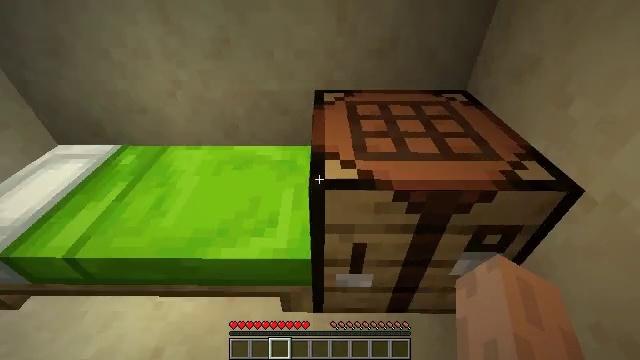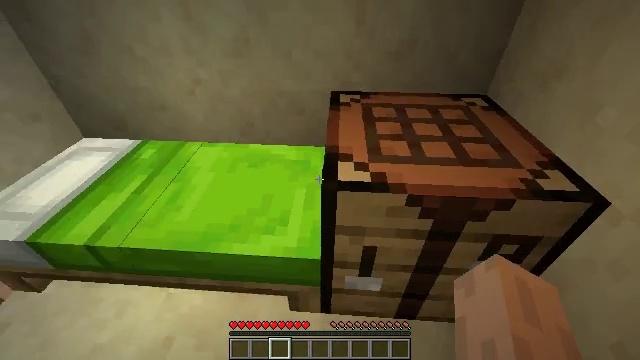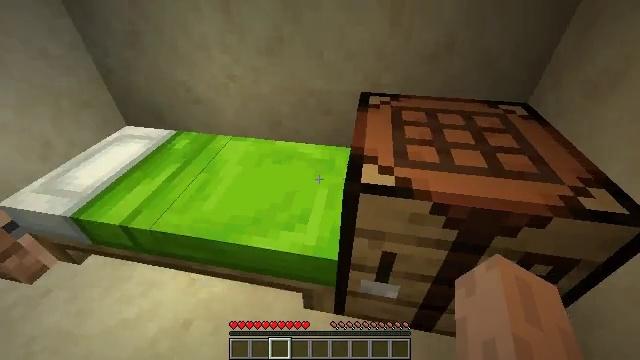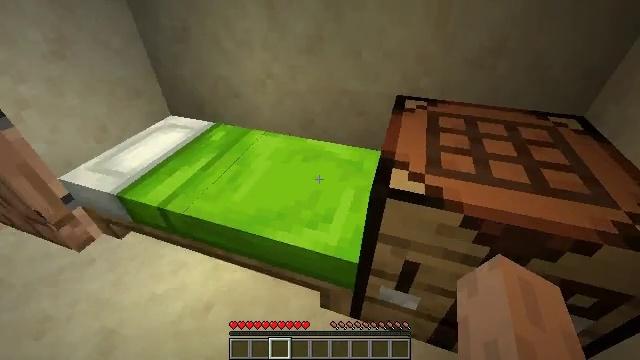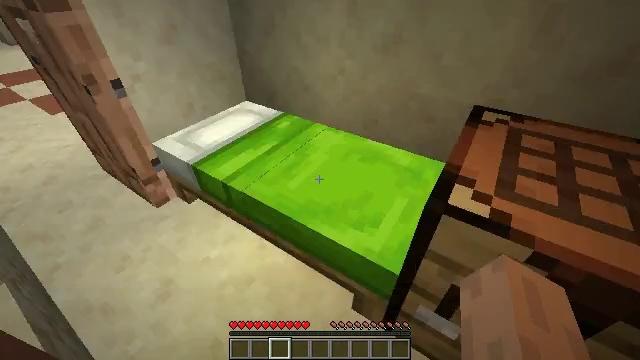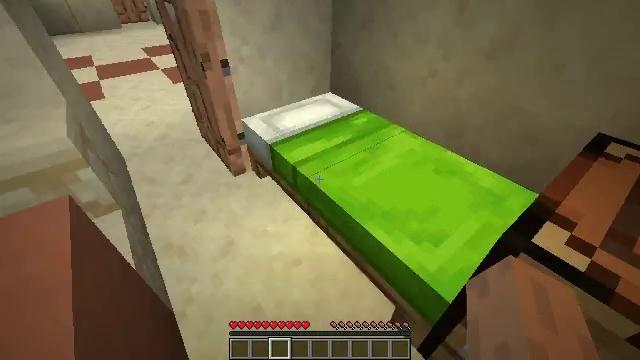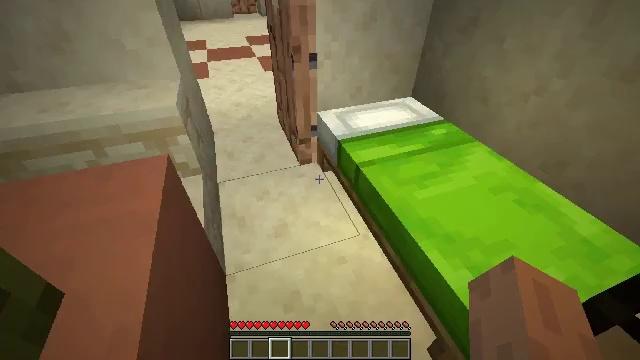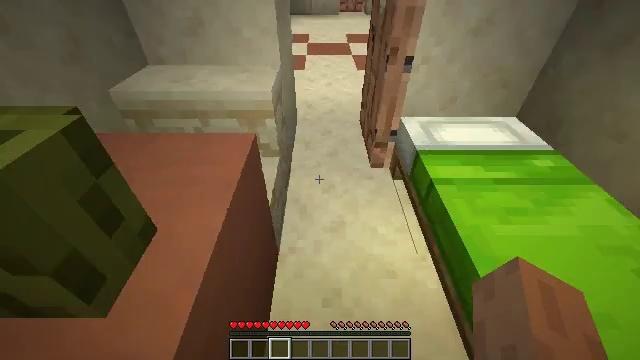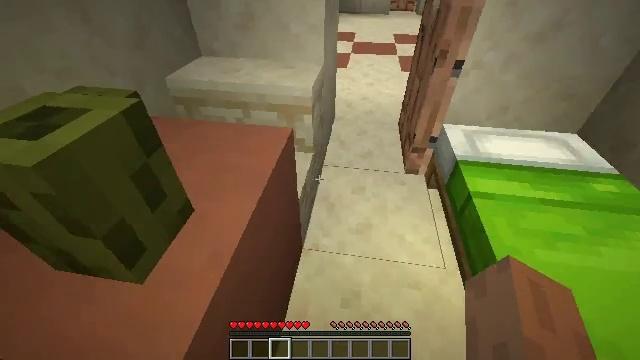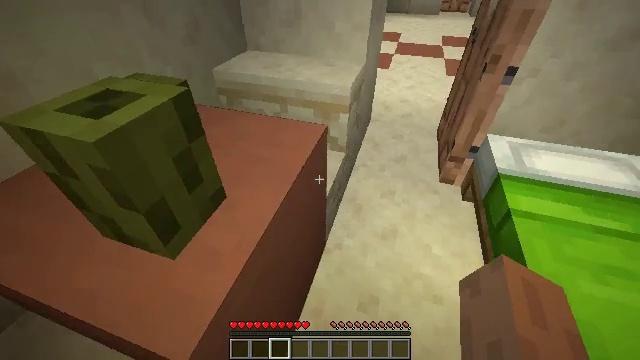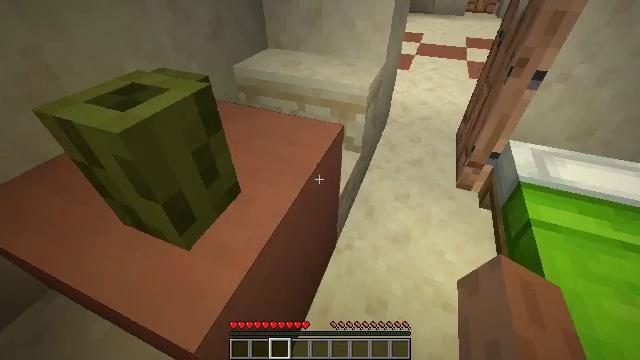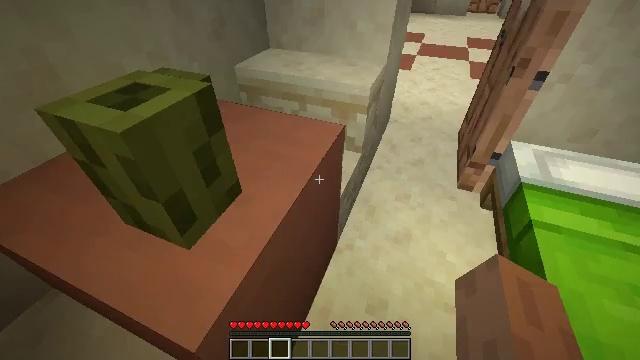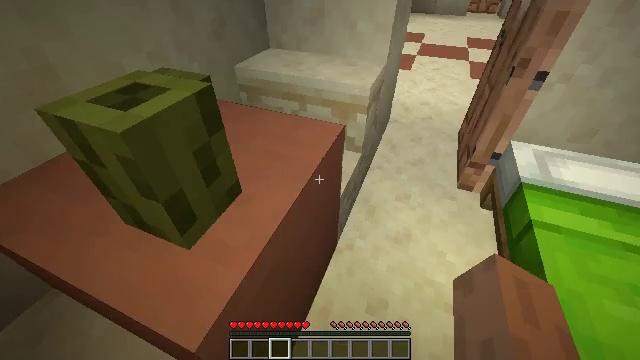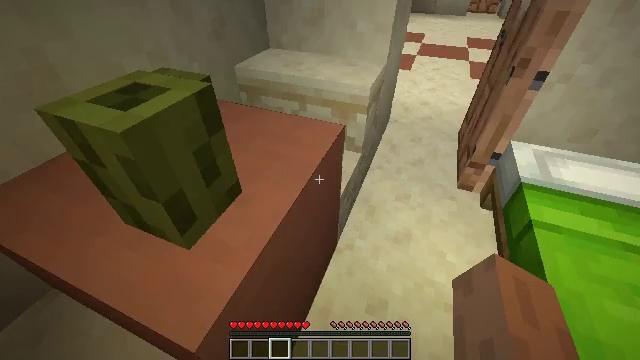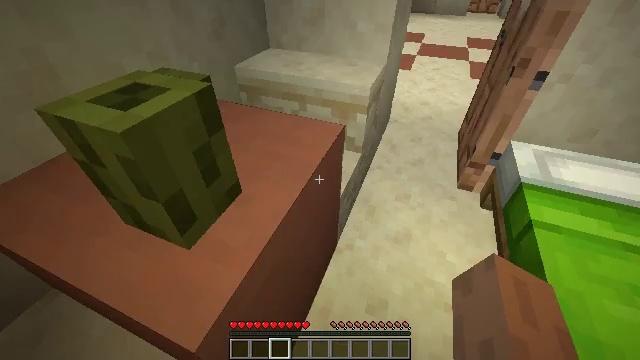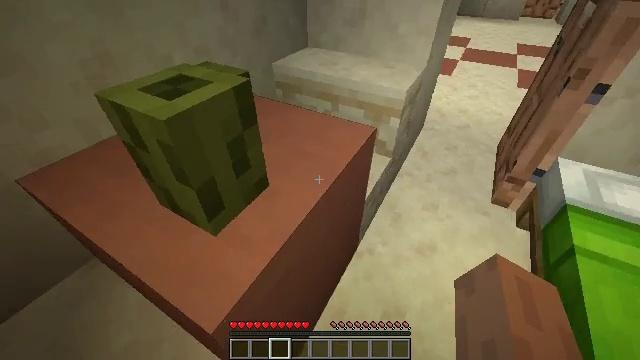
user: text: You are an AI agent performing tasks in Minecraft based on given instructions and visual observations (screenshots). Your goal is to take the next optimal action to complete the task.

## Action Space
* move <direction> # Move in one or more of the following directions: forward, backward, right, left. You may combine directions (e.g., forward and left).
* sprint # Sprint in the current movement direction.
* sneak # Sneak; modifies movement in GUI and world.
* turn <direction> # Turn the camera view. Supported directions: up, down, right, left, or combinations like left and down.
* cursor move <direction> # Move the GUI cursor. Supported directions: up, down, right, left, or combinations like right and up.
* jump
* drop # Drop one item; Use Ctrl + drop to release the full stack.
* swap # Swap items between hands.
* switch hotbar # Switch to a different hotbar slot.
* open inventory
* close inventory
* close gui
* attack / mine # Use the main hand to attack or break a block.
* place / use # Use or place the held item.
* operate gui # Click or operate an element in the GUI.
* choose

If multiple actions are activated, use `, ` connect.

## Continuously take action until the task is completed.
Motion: motion action
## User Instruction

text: Gather sea pickles from coral reefs.
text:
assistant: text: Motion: turn left, attack / mine
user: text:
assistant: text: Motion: turn left, attack / mine
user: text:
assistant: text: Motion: turn left, attack / mine
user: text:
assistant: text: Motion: turn left, attack / mine
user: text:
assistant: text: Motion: turn left, attack / mine
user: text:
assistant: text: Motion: turn left, attack / mine
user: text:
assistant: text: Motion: turn left, attack / mine
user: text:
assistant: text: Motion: turn left, attack / mine
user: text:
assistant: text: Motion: turn left, attack / mine
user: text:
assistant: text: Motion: turn left, attack / mine
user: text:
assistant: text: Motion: attack / mine
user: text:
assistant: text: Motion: attack / mine
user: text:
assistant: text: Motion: attack / mine
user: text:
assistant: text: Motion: attack / mine
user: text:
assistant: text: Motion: turn left, attack / mine
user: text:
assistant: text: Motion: turn left, attack / mine
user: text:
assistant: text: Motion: attack / mine
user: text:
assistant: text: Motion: turn left and up, attack / mine
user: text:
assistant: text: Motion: turn left and up, attack / mine
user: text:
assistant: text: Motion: turn left and up, attack / mine
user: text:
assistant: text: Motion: turn left, attack / mine
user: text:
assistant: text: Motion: attack / mine
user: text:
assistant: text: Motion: turn left and up, attack / mine
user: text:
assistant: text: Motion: turn left, attack / mine
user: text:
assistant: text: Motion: turn left, attack / mine
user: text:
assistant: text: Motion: attack / mine
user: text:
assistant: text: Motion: attack / mine
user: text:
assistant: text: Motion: attack / mine
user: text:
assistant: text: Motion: attack / mine
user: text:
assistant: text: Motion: attack / mine